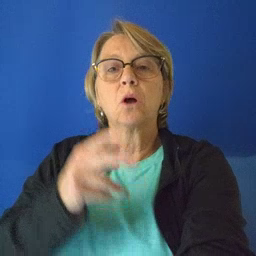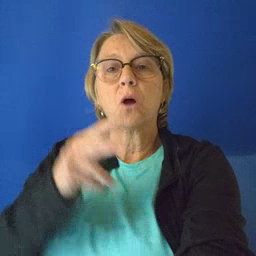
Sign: boat